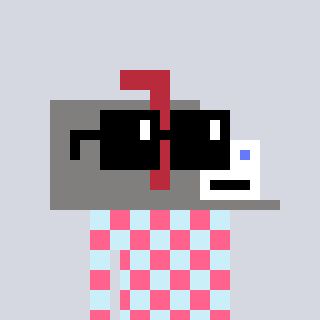
a pixel art character with square black sunglasses, a mailbox-shaped head and a cold-colored body on a cool background